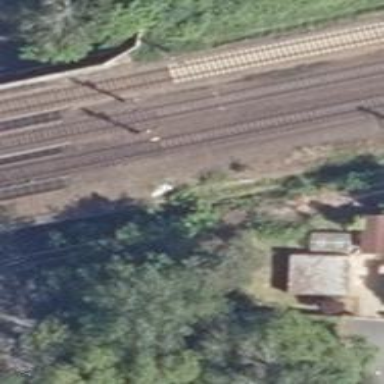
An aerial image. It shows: Bridge over electrified railway with contact line.